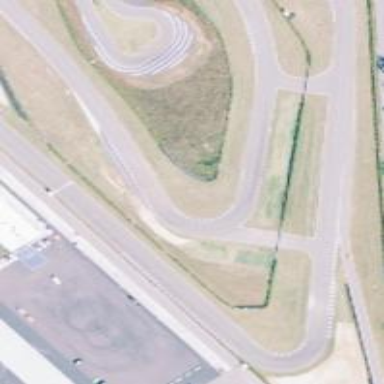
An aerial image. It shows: Raceway for motor sports.